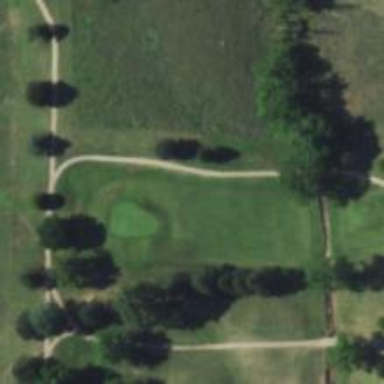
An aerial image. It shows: Service road designated as golf cart path.